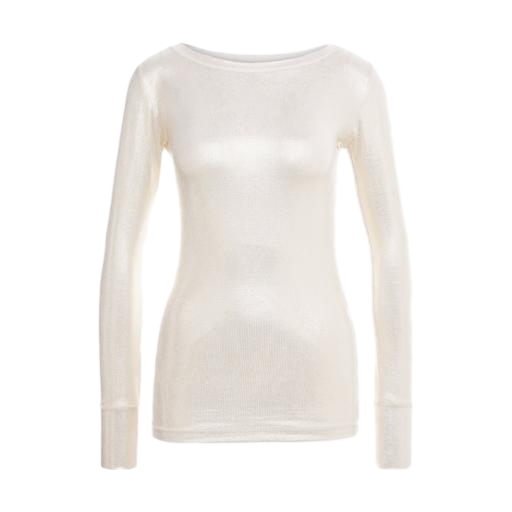
long-sleeve top, natural women's shine long sleeve, gold boatneck t-shirt, white background